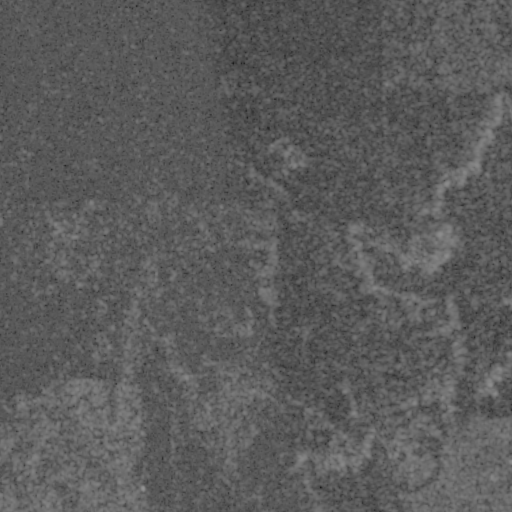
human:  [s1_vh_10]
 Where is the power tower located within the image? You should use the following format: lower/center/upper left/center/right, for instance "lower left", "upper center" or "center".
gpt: The power tower is located in the lower left of the image.
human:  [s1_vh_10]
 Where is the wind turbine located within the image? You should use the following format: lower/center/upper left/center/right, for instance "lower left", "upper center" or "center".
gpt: The wind turbine is located in the lower right of the image.
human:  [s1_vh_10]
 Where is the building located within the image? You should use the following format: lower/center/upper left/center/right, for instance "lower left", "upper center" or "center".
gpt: The building is located in the upper center of the image.
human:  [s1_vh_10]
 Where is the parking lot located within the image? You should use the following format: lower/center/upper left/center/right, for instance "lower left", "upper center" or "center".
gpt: There is no parking lot in the image.

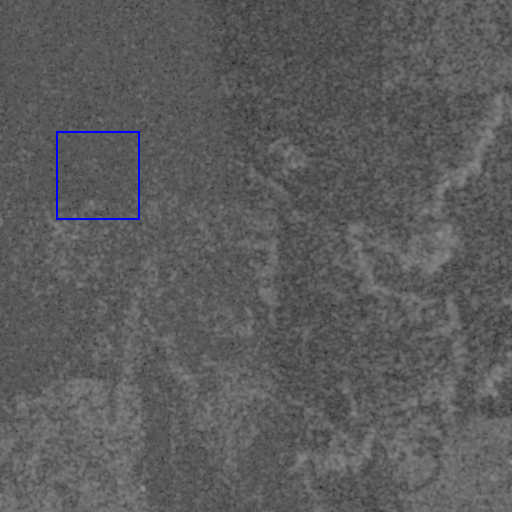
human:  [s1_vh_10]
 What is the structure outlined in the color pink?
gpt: There is no pink outline.
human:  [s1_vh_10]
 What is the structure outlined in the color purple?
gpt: There is no structure outlined in purple.